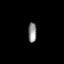
Tissue: lung
Cell type: Others
Senescence score: 0.1609
Nuclear area (px): 167
Mean DAPI intensity: 138.132